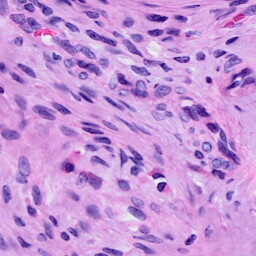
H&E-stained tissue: Cervix